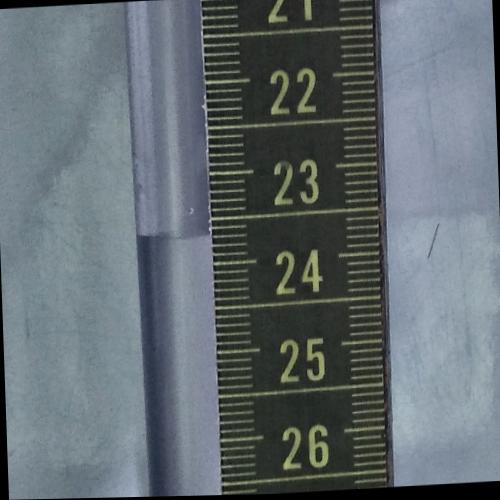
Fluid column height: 23.7 cm